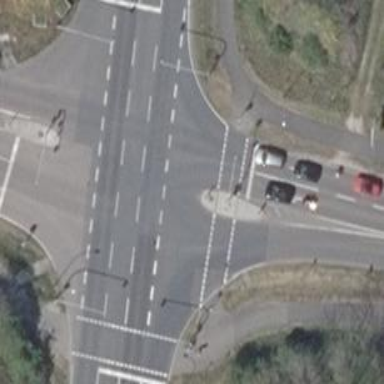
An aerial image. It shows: Road crossing with traffic signals and central island.